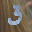
Label: 3